Interaction volume radius: 10 \u00c5
Interaction volume height: 30 \u00c5
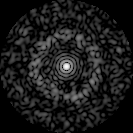
Disorder parameter: 0.8368